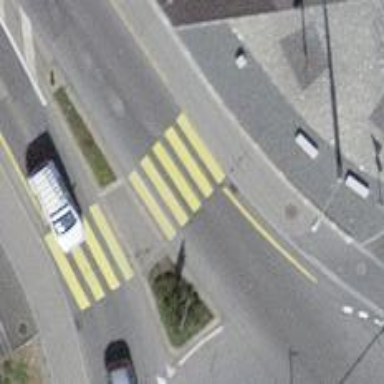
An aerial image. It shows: Traffic island located on footway.